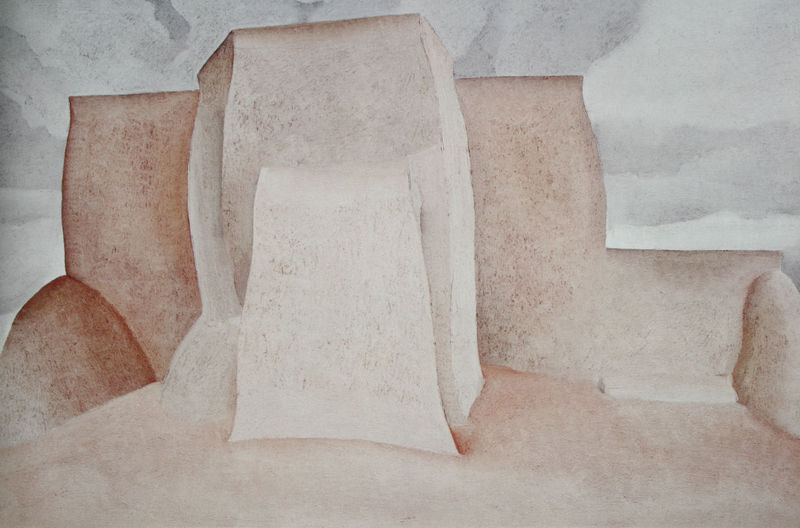
Titel: Ranchos Church
Künstler: Georgia O'Keeffe
Standort: New York
Institution: The Metropolitan Museum of Art
Schlagwörter: berg, blau, felsen, gemälde, himmel, schatten, weiß, wolken, aquarell, kubismus, landschaft, sand, braun, grau, hell, pastell, rose, rot, schloss, wolke, beige, malerei, architektur, blass, mensch, stein, steine, häuser, hügel, boden, rosa, zart, turm, moderne, abstrakt, berge, fels, gebirge, modern, wüste, formen, wasserfarbe, abstraktion, geheimnisvoll, surrealismus, fleisch, erker, burg, eckig, geheimnis, himmeö, form, gebilde, würfel, geometrisch, quader, kanten, geometrie, kuben, monument, stien, gouache, gegenstandslos, o'eeffe, o keeffe, giorgia o'eeffe, giorgia, morandi, formsteine